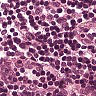
Metastatic tissue present: no